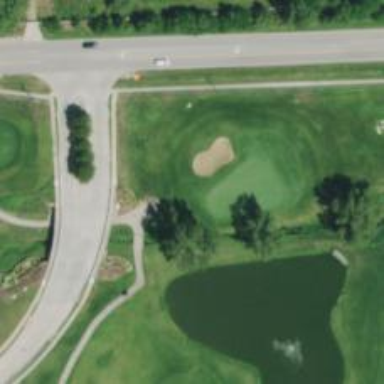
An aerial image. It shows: Well-maintained path used as golf cart path. The tracktype is grade1.